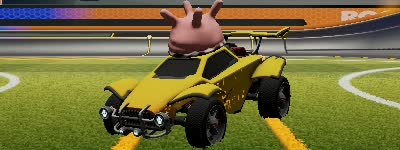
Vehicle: octane